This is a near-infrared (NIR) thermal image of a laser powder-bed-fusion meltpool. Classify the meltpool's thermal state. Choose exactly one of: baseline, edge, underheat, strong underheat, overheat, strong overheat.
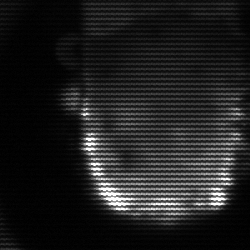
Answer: baseline